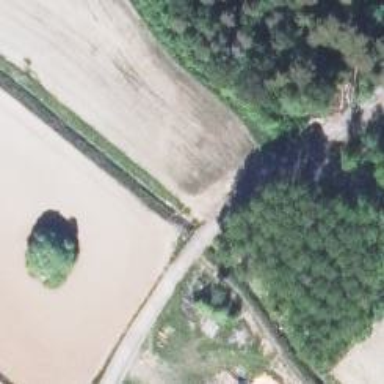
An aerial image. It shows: Culvert tunnel.